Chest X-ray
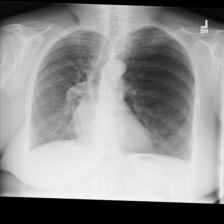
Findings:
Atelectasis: negative
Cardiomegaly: negative
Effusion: negative
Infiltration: negative
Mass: negative
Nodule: negative
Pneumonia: negative
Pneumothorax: negative
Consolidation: negative
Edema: negative
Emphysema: negative
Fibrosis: negative
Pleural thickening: negative
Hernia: negative